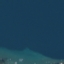
Land use / land cover class: SeaLake